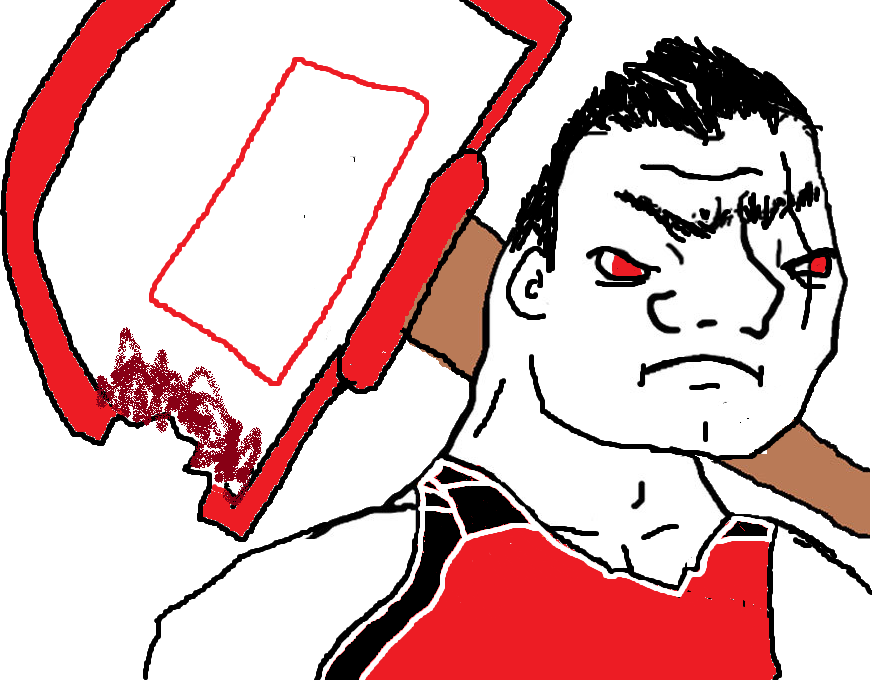
Label: 5_Grug